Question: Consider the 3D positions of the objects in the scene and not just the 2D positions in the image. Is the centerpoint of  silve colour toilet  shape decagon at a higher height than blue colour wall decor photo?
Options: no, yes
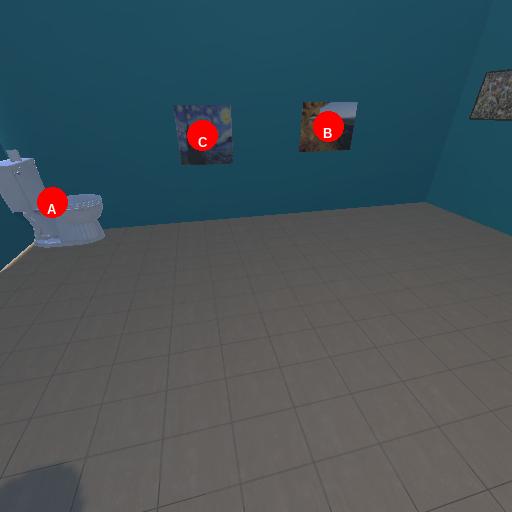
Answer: no